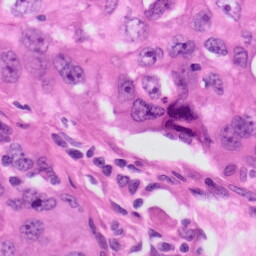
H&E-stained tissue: Lung